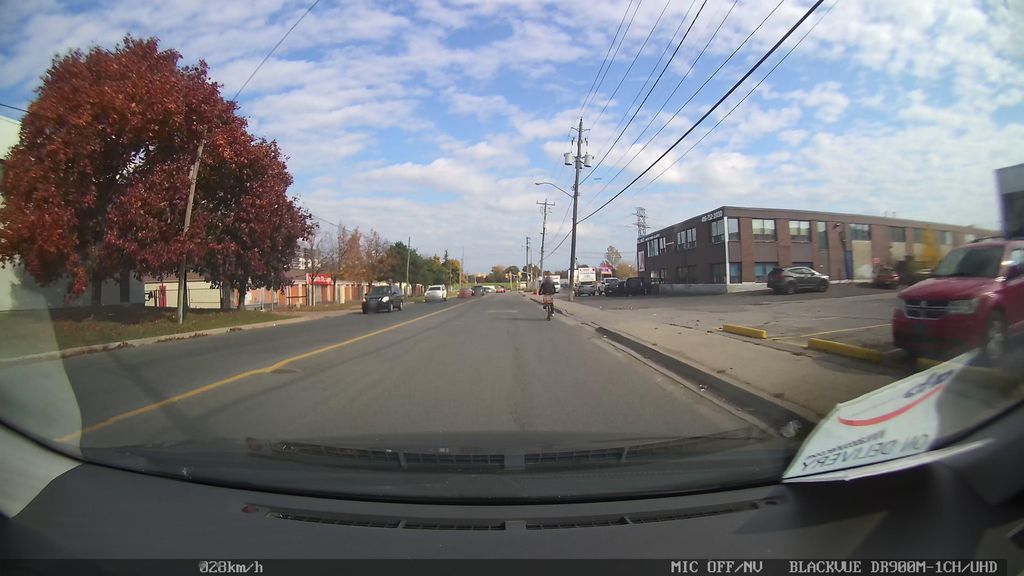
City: toronto